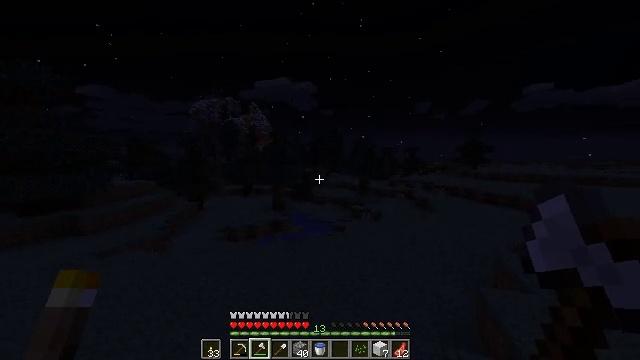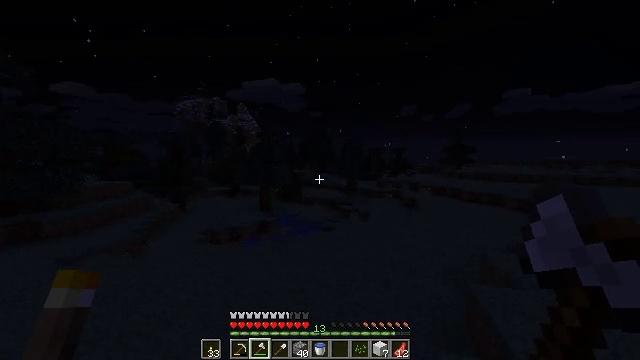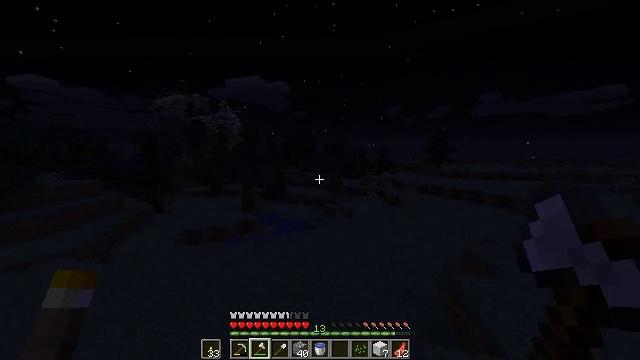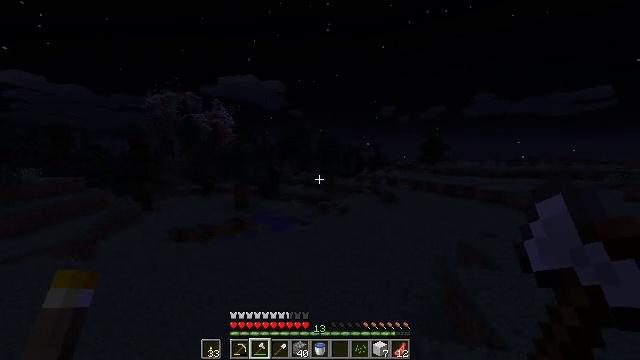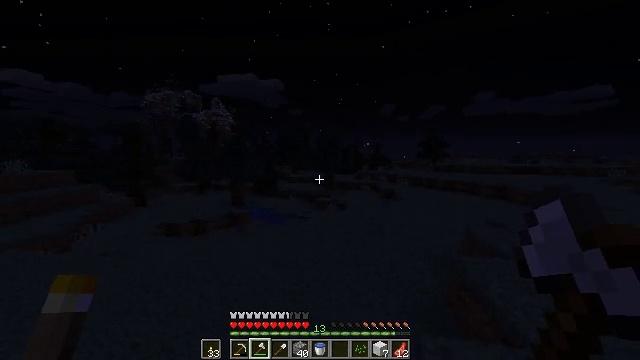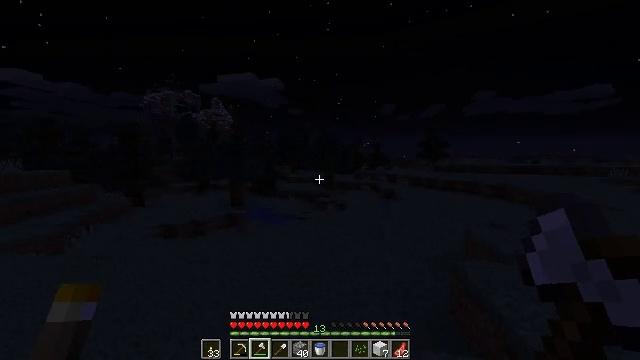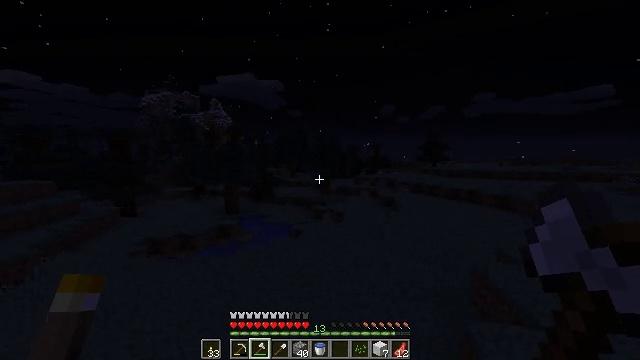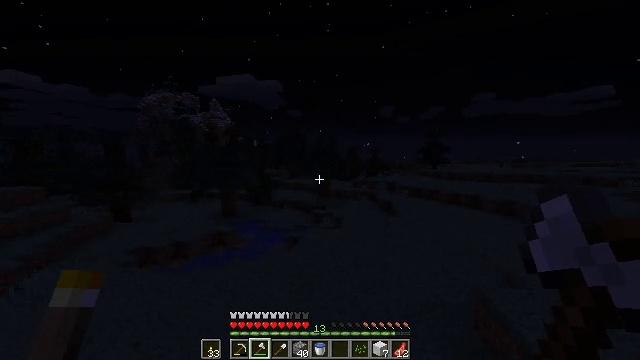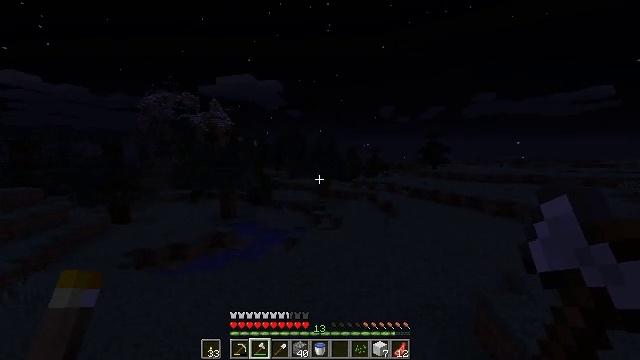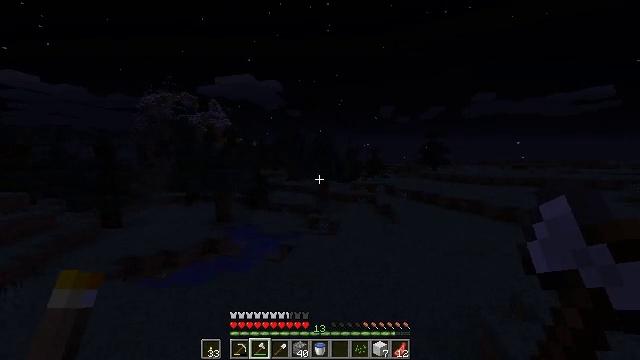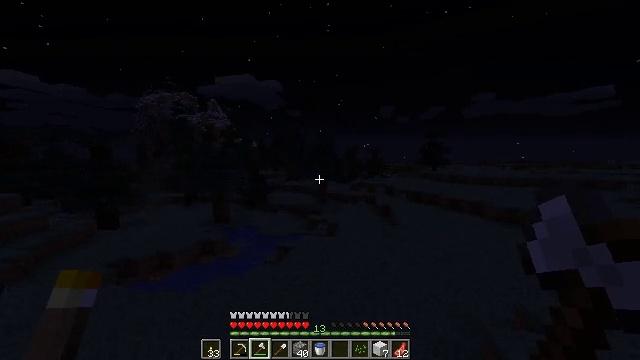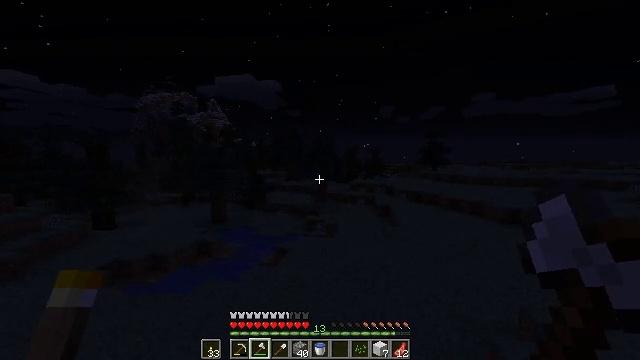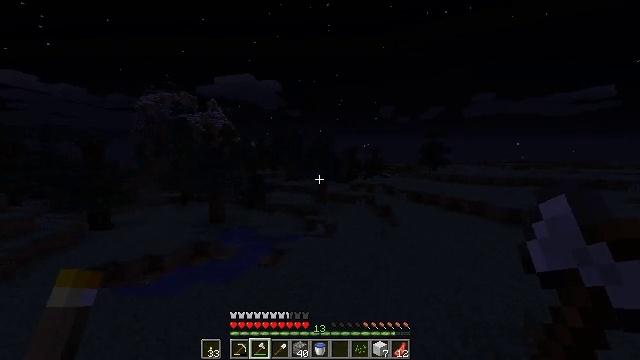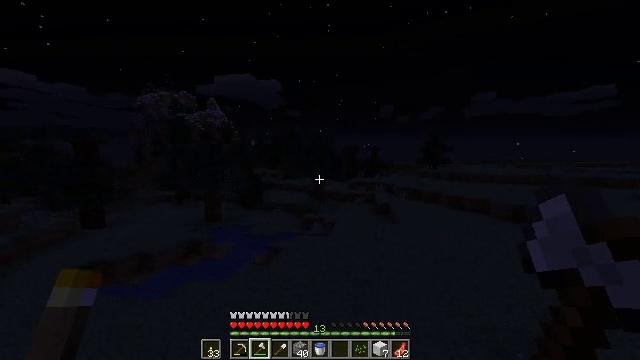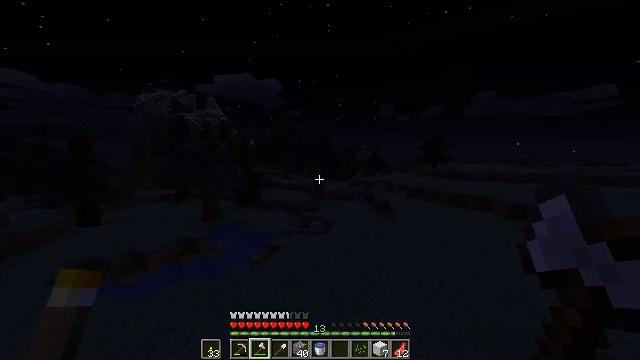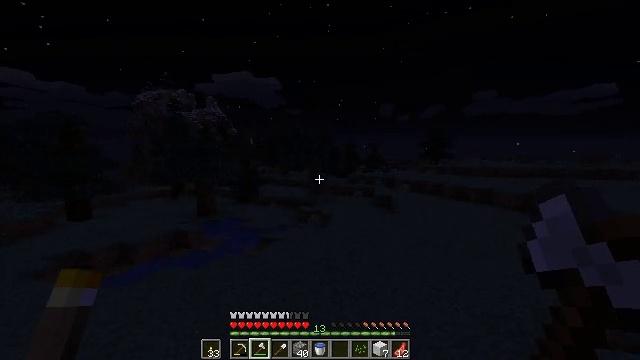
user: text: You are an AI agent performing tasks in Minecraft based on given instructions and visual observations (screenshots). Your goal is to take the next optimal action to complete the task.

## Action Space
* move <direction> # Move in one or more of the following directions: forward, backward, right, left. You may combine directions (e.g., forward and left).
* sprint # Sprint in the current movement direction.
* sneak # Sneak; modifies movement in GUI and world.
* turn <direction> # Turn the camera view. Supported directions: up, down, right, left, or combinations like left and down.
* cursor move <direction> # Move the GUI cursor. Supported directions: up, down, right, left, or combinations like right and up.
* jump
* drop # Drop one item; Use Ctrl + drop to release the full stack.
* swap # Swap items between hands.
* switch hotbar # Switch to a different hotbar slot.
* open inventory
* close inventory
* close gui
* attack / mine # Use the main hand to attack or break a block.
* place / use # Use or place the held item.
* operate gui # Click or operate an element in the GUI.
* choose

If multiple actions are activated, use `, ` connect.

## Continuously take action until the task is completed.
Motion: motion action
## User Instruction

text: Harvest hay blocks from the village.
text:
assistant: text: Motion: move forward and move right, sprint, turn right, jump
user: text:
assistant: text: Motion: move forward and move right, sprint, turn right, jump
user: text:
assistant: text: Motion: move forward and move right, sprint, turn right, jump
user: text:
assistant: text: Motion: move forward and move right, sprint, jump
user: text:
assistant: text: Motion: move forward and move right, sprint, jump
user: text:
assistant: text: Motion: move forward and move right, sprint, jump
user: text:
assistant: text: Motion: move forward and move right, sprint, jump
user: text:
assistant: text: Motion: move forward and move right, sprint, jump
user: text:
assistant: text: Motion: move forward and move right, sprint, jump
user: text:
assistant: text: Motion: move forward, sprint, jump
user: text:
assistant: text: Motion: move forward, sprint, jump
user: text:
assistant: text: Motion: move forward, sprint, jump
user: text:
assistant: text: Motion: move forward, sprint, jump
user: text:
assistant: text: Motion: move forward, sprint, jump
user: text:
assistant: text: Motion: move forward, sprint, jump
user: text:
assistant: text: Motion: move forward, sprint, jump
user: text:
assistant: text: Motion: move forward, sprint, jump
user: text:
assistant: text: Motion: move forward and move right, sprint, jump
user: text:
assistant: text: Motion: move forward and move right, sprint, jump
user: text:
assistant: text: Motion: move forward and move right, sprint, jump
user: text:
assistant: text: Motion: move forward and move right, sprint, turn left, jump
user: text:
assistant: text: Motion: move forward and move right, sprint, turn left and up, jump
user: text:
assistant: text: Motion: move forward and move right, sprint, turn left and up, jump
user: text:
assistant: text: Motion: move forward and move right, sprint, turn left and up, jump
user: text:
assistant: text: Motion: move forward and move right, sprint, turn left and up, jump
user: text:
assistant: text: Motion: move forward and move right, sprint, turn left and up, jump
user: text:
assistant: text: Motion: move forward and move right, sprint, turn left and up, jump
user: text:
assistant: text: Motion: move forward and move right, sprint, turn left and up, jump
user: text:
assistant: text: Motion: move forward and move right, sprint, turn left and up, jump
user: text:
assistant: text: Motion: move forward and move right, sprint, jump